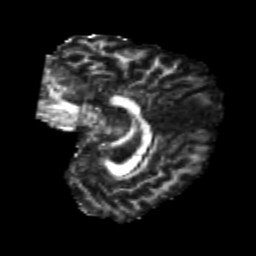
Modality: FA
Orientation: sagittal
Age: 24
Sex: male
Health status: healthy
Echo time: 0.074 s